Interaction volume radius: 5 \u00c5
Interaction volume height: 10 \u00c5
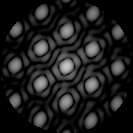
Disorder parameter: 0.08244